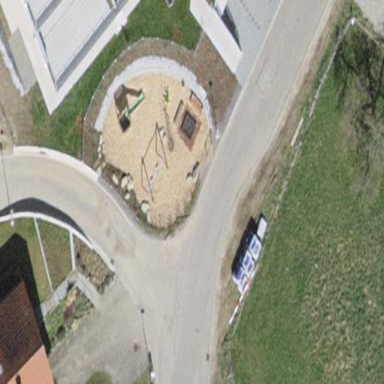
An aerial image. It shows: Playground area for leisure activities on the land.